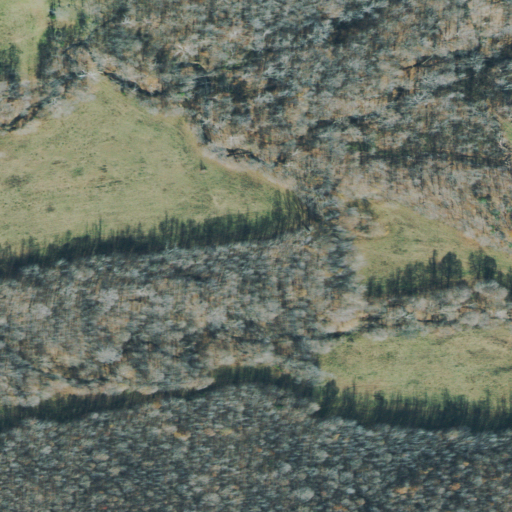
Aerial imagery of valley in Tennessee named Brake Hollow containing deciduous forest, pasture, woody wetlands, and mixed forest